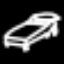
Label: bed